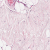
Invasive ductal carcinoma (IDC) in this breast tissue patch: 0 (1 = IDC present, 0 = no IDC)